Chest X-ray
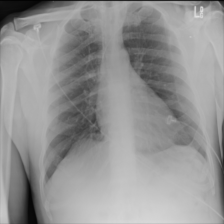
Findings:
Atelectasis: negative
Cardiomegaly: negative
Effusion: negative
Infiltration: negative
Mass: negative
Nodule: negative
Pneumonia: negative
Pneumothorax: negative
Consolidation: negative
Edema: negative
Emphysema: negative
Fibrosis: negative
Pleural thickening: negative
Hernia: negative